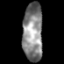
Tissue: prostate
Cell type: T cells
Senescence score: 0.7694
Nuclear area (px): 1138
Mean DAPI intensity: 134.403